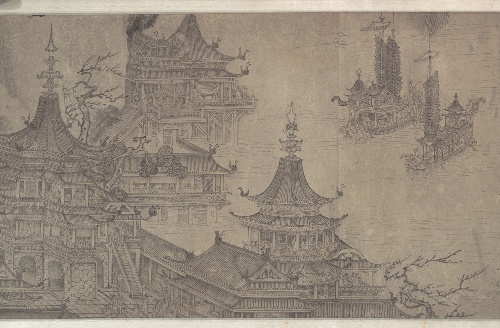
Title: 明　(舊傳)王振鵬　大明宮圖　卷|The Daming Palace
Artist: Wang Zhenpeng
Artist bio: Chinese, active ca. 1275–1330
Date: early 15th century
Object type: Handscroll
Classification: Paintings
Medium: Handscroll; ink on paper
Culture: China
Period: Ming dynasty (1368–1644)
Dimensions: Image: 12 1/4 in. × 22 ft. 5 in. (31.1 × 683.3 cm)
Overall with mounting: 13 3/8 in. × 36 ft. 11 in. (34 × 1125.2 cm)
Department: Asian Art
Credit line: Bequest of John M. Crawford Jr., 1988
Accession year: 1989
Repository: Metropolitan Museum of Art, New York, NY
Tags: Palaces|Boats